Field crop: tomato
Growth stage: 1
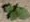
Species: solanum